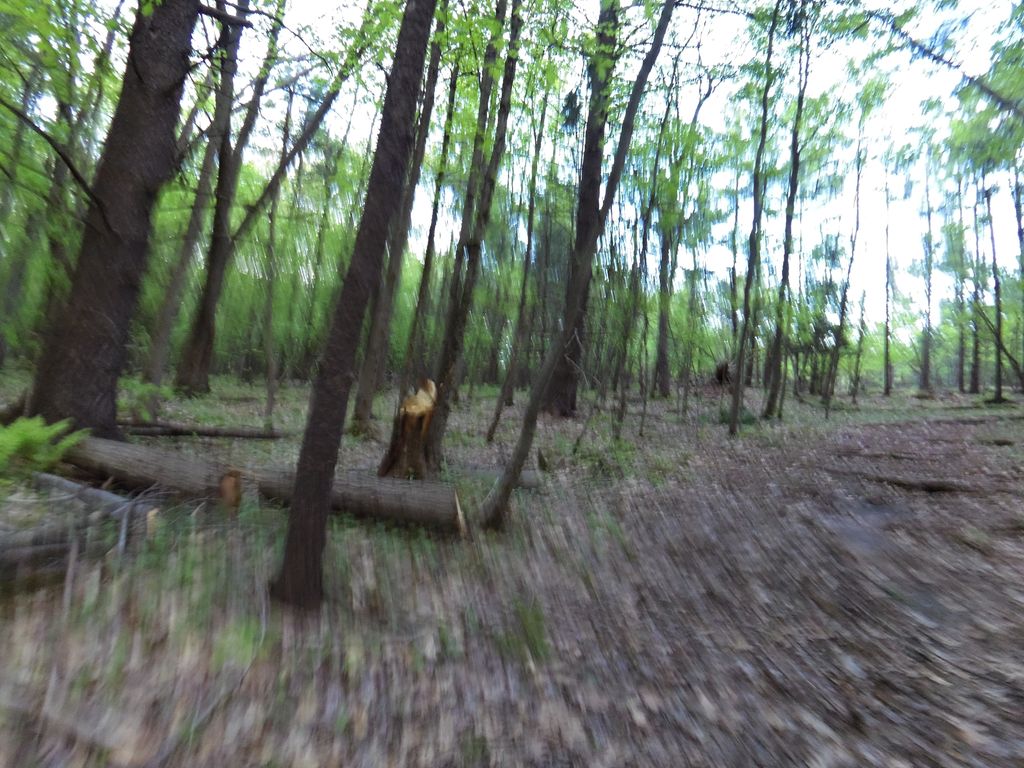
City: ottawa-gatineau